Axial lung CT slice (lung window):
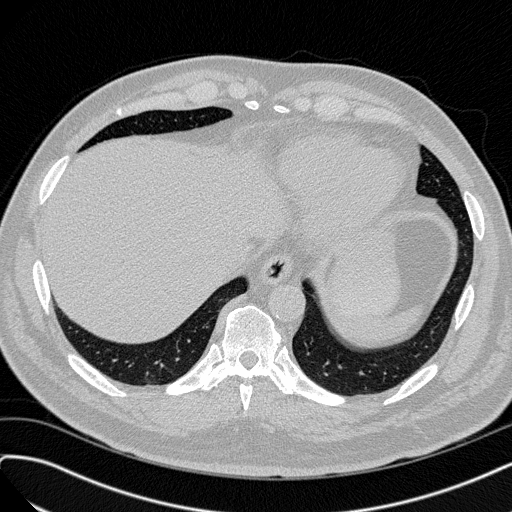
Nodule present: no